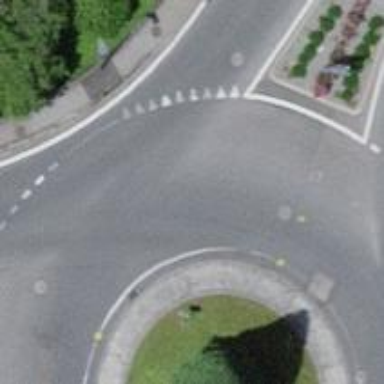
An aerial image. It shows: Secondary road with asphalt surface leading to roundabout junction.